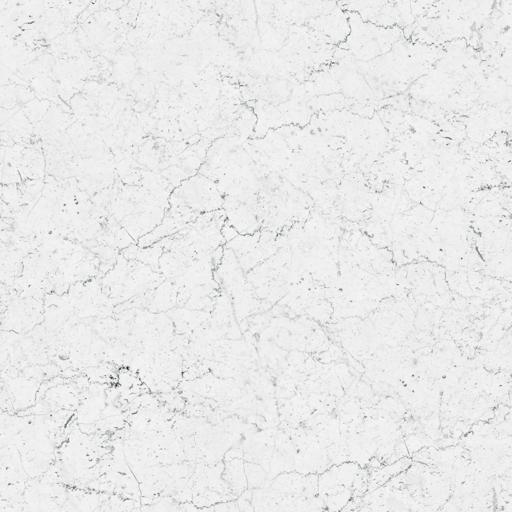
Tags: bright light marble rough white